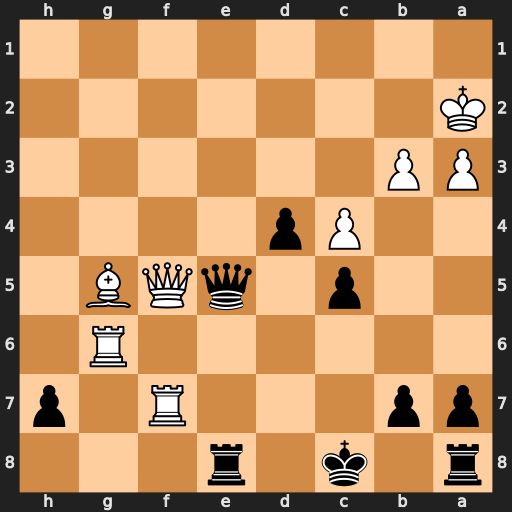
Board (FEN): r1k1r3/pp3R1p/6R1/2p1qQB1/2Pp4/PP6/K7/8
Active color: b
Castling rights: -
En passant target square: -
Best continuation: Qxf5 Rxf5 hxg6 Rxc5+ Kd7